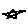
Label: star